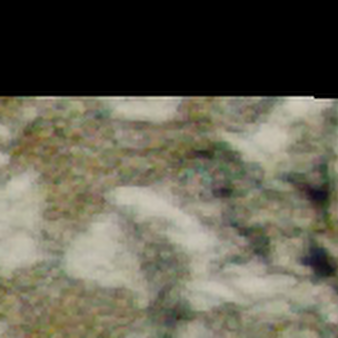
Label: other